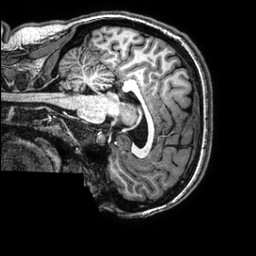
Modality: T1w
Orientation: sagittal
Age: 24
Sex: female
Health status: healthy